Question: I want to put 4 buttons horizontally in a linearlayout. In order to space them equally I set 'android:layout_weight="1"' in each button. The problem is that the width of the button is not respected and they fill the whole linearlayout. This works with imageviews, why not with buttons?
Thanks

'''
<LinearLayout android:orientation="horizontal"
android:layout_width="fill_parent" android:layout_height="50dp" android:background="#FFFFFF">
<Button android:id="@+id/btn_sort_pert"
android:layout_width="90dp" android:layout_height="31dp"
android:layout_gravity="center_vertical" android:gravity="center"
android:layout_weight="1" android:text="@string/pertinence"
android:textSize="14sp" android:textColor="#FFFFFF"
android:background="@drawable/btn_sort" />
<Button android:id="@+id/btn_sort_dist"
android:layout_width="90dp" android:layout_height="31dp"
android:layout_gravity="center_vertical" android:gravity="center"
android:layout_weight="1" android:text="@string/distance"
android:textSize="14sp" android:textColor="#FFFFFF"
android:background="@drawable/btn_sort" />
<Button android:id="@+id/btn_sort_prix"
android:layout_width="90dp" android:layout_height="31dp"
android:layout_gravity="center_vertical" android:gravity="center"
android:layout_weight="1" android:text="@string/prix"
android:textSize="14sp" android:textColor="#FFFFFF"
android:background="@drawable/btn_sort" />
<Button android:id="@+id/btn_refine"
android:layout_width="32dp" android:layout_height="31dp"
android:layout_gravity="center_vertical" android:layout_weight="1" android:background="@drawable/btn_affiner" />
</LinearLayout>
'''
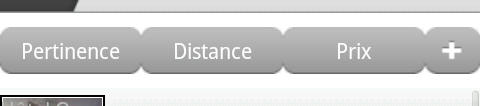
Answer: You need to add empty views like:
'''
<LinearLayout android:orientation="horizontal"
android:layout_width="fill_parent" android:layout_height="50dp" android:background="#FFFFFF">
<Button android:id="@+id/btn_sort_pert"
android:layout_width="90dp" android:layout_height="31dp"
android:layout_gravity="center_vertical" android:gravity="center"
android:text="@string/pertinence"
android:textSize="14sp" android:textColor="#FFFFFF"
android:background="@drawable/btn_sort" />
<View android:layout_width="0dp" android:layout_height="1dp"
android:layout_weight="1">
<Button android:id="@+id/btn_sort_dist"
android:layout_width="90dp" android:layout_height="31dp"
android:layout_gravity="center_vertical" android:gravity="center"
android:text="@string/distance"
android:textSize="14sp" android:textColor="#FFFFFF"
android:background="@drawable/btn_sort" />
<View android:layout_width="0dp" android:layout_height="1dp"
android:layout_weight="1">
<Button android:id="@+id/btn_sort_prix"
android:layout_width="90dp" android:layout_height="31dp"
android:layout_gravity="center_vertical" android:gravity="center"
android:text="@string/prix"
android:textSize="14sp" android:textColor="#FFFFFF"
android:background="@drawable/btn_sort" />
<View android:layout_width="0dp" android:layout_height="1dp"
android:layout_weight="1">
<Button android:id="@+id/btn_refine"
android:layout_width="32dp" android:layout_height="31dp"
android:layout_gravity="center_vertical" android:background="@drawable/btn_affiner" />
</LinearLayout>
'''